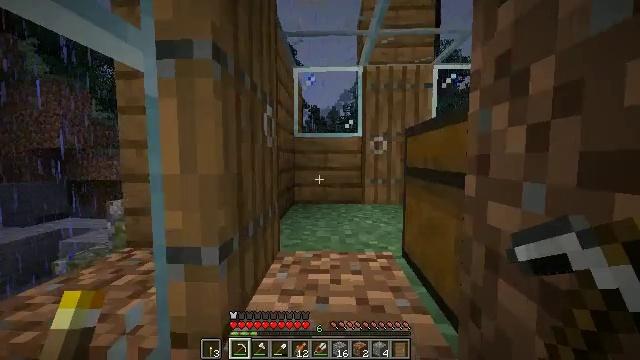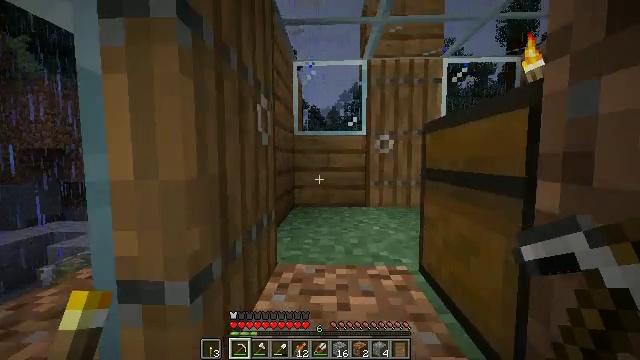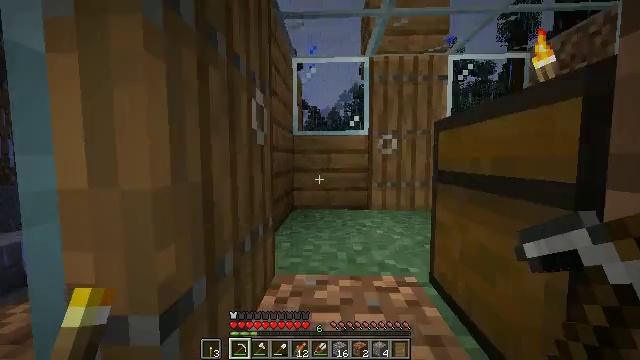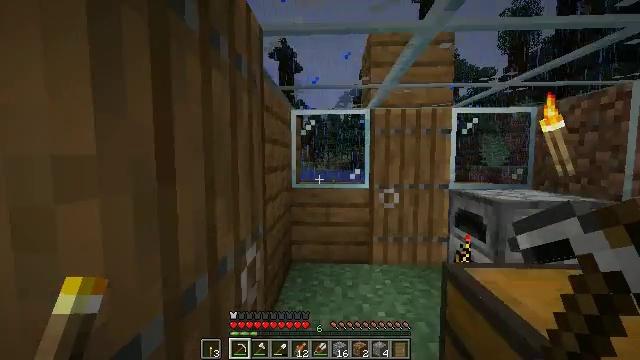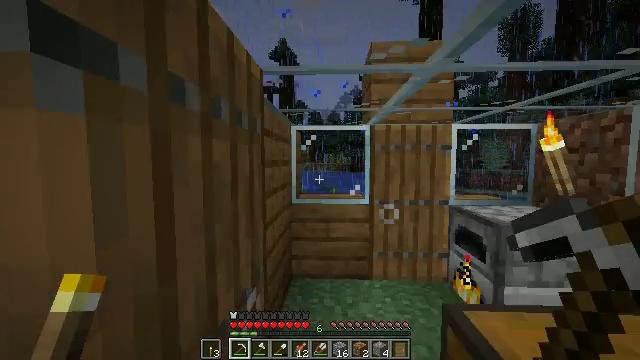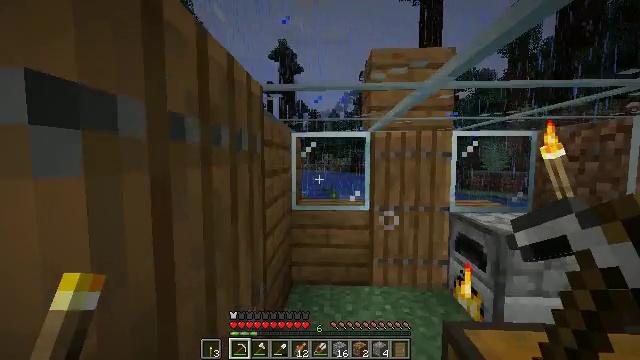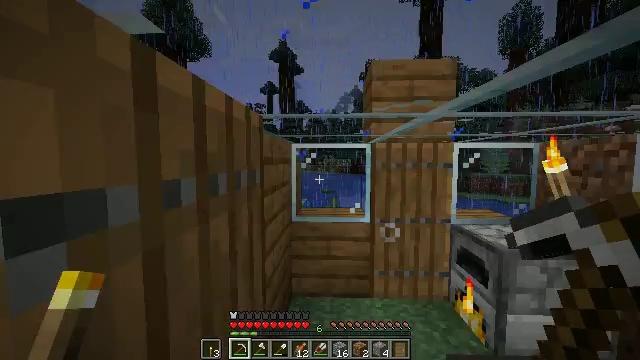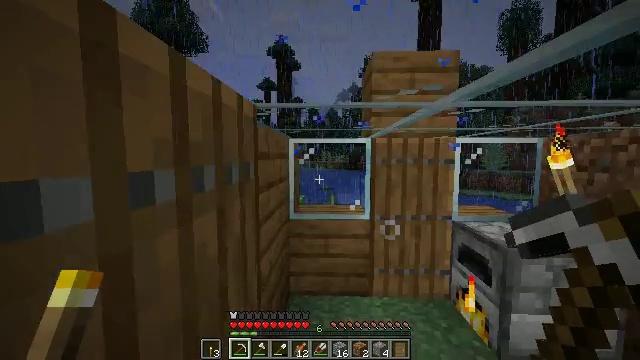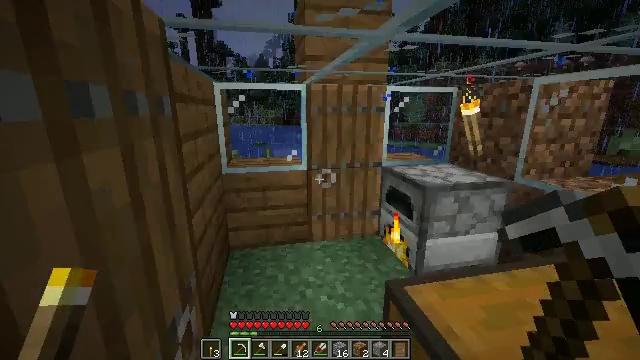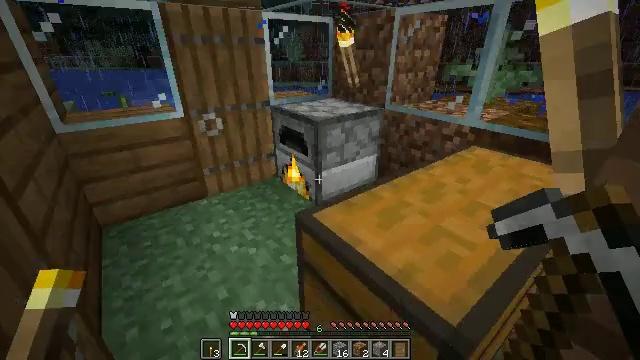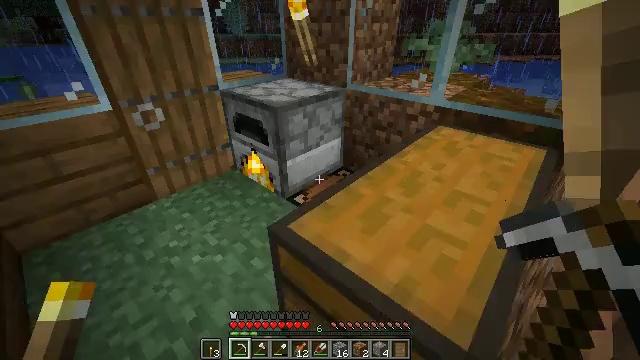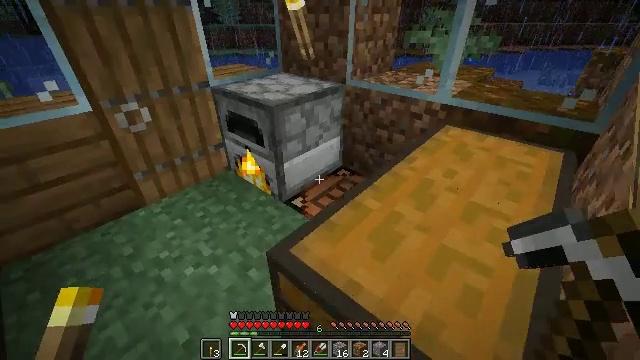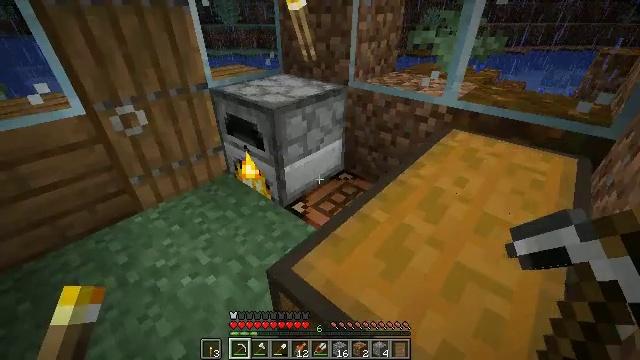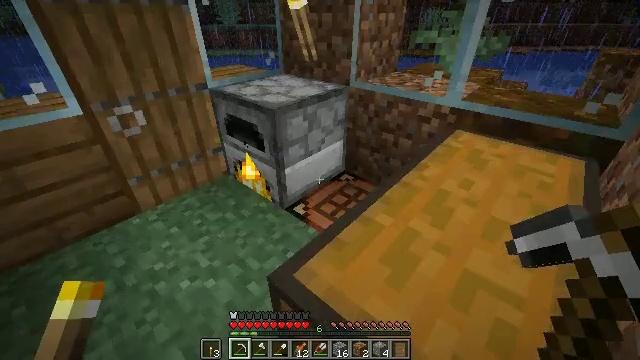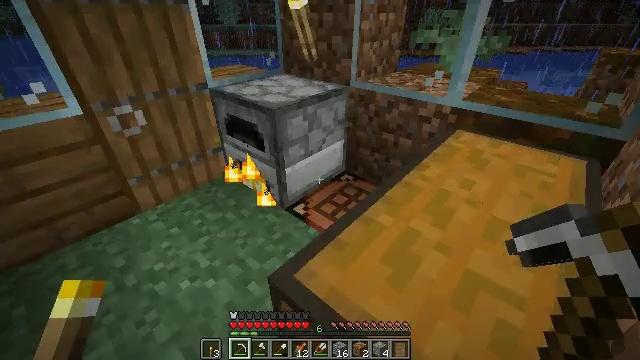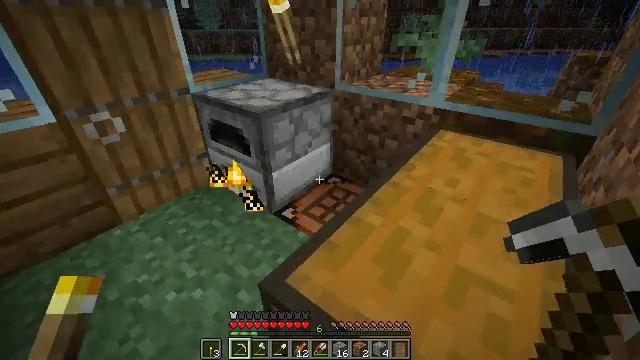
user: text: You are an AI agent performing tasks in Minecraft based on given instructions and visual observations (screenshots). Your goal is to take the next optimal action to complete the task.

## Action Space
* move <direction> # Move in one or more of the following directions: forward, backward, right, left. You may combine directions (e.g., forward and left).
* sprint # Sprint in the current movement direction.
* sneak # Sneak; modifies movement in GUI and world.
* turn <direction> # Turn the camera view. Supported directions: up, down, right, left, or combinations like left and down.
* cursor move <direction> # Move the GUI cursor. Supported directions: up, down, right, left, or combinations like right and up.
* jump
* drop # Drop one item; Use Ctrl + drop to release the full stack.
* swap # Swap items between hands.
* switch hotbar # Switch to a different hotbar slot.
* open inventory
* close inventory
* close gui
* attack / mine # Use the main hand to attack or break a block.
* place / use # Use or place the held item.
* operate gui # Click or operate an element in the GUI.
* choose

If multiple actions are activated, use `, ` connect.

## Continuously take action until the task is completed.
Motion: motion action
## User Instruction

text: Cut down the sugar cane stalks.
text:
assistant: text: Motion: move forward
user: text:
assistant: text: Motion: move forward, jump
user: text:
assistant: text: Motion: move forward, jump
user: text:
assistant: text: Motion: move forward, jump
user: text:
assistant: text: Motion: move forward
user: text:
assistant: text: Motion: move forward
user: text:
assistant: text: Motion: move forward
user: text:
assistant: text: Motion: move forward, turn right and down
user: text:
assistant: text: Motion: move forward, turn right and down
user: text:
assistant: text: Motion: move forward, turn right and down
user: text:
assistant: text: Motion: turn right and down
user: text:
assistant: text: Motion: no_op
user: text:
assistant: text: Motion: no_op
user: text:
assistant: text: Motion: no_op
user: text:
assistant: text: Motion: turn right
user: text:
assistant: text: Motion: turn right and up
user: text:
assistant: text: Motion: move left, turn right and up
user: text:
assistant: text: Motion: move back and move left, turn right
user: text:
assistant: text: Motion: move back and move left
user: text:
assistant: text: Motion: move back and move left
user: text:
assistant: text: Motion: move back and move left
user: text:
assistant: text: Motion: move back and move left, turn right and up
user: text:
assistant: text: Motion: move back, turn right and up
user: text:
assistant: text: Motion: turn right and up
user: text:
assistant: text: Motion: turn right
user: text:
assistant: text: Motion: no_op
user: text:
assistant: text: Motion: no_op
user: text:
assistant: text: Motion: no_op
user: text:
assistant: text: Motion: no_op
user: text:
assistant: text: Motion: no_op